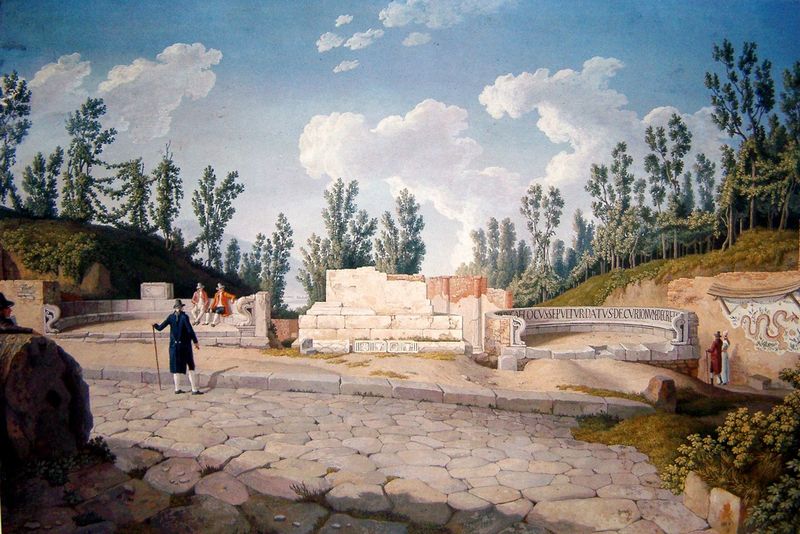
Titel: Das Grab der Priesterin Mammia auf der Gräberstraße in Pompeji I
Künstler: Jacob Philipp Hackert
Standort: Weimar
Institution: Stiftung Weimarer Klassik, Museen, Wittumspalais
Schlagwörter: baum, berg, blau, blätter, felsen, gemälde, gestein, gruppe, himmel, mann, meer, schatten, wasser, weiß, wolken, bäume, grün, landschaft, menschen, see, sitzen, blumen, frau, hut, männer, schwarz, säule, säulen, ausblick, blick, gebäude, gras, rot, weg, wiese, wolke, ornament, zylinder, stein, steine, hügel, natur, busch, büsche, gebüsch, mantel, paar, girlande, pflanzen, theater, kreis, rund, stock, garten, terrasse, schrift, ruhe, italien, pflaster, süden, gehstock, stab, fels, mauer, idylle, pause, rast, platz, bank, romantik, treppe, runde, wandmalerei, stufe, gehrock, ruine, antike, spaziergang, wandern, draußen, steht, pflasterstein, pflastersteine, mäntel, schlange, ruinen, posieren, kunst, gaudi, flanieren, bänke, rom, halbrund, spazierengehen, sehnsucht, dienste, antik, reise, fresken, unkraut, spaziergänger, wanderstock, steinplatten, idealisiert, neapel, pompei, latein, tourismus, grand tour, pflanzem, baume, gepflastert, gruooe, relistisch, schatteb, wandmaleri, römische landschaft, dracken, strufe, pompeiji, großpflaster